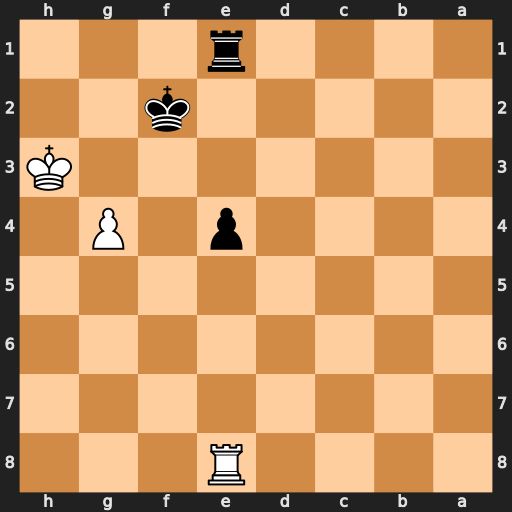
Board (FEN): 4R3/8/8/8/4p1P1/7K/5k2/4r3
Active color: b
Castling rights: -
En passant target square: -
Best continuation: Rh1#